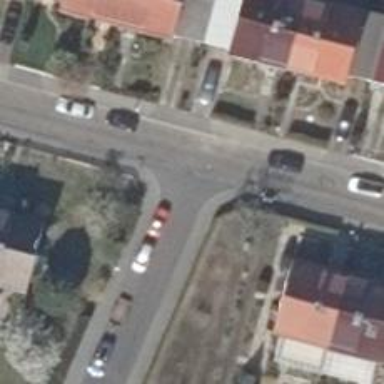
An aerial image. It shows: Residential road with asphalt surface and sidewalks on both sides.